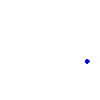
Particle: pion